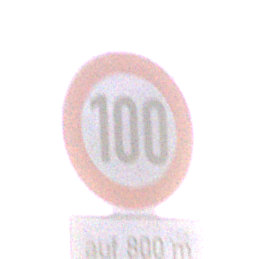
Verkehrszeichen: Geschwindigkeit100
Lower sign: LaengeEinerStrecke5
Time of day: Dawn
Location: Outdoor (RoadRail)
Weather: Clear
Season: NotSpecified
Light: Natural